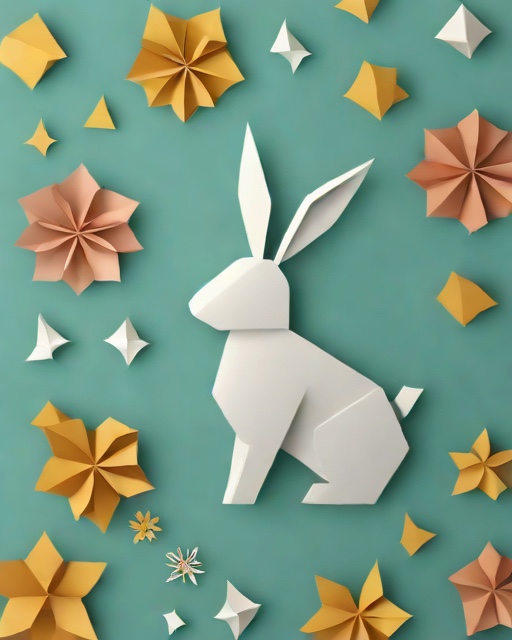
Category: Easter